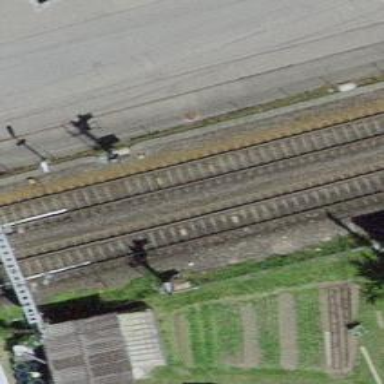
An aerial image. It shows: Railway signal.